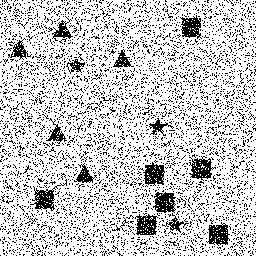
Squares: 7
Triangles: 5
Stars: 3
Total shapes: 15